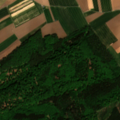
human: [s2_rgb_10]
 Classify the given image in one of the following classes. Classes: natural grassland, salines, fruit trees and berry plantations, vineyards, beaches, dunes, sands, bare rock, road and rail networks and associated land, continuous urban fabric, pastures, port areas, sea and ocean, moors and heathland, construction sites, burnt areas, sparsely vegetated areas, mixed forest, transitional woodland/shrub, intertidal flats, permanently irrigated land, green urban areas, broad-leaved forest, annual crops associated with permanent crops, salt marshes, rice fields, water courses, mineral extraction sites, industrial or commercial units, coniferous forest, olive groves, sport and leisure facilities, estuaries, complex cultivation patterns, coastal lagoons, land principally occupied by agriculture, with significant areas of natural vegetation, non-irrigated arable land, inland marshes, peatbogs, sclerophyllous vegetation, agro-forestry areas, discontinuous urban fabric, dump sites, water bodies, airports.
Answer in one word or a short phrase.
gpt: non-irrigated arable land, broad-leaved forest, coniferous forest, mixed forest